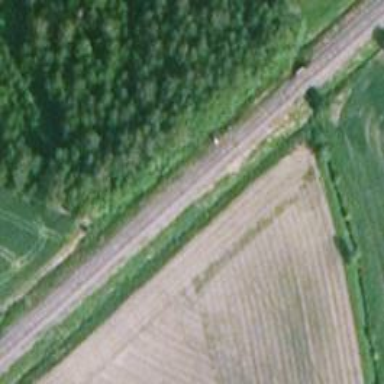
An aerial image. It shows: Rail track of class B1.